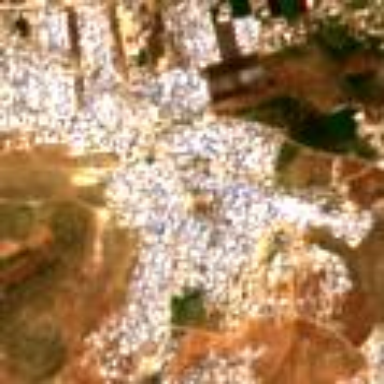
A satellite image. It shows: Irregular settlement within residential area. This area is commonly known as refugee camp.